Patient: sex M, age 69
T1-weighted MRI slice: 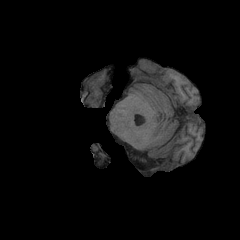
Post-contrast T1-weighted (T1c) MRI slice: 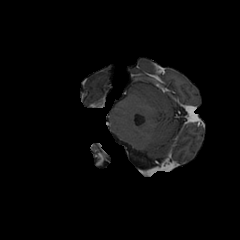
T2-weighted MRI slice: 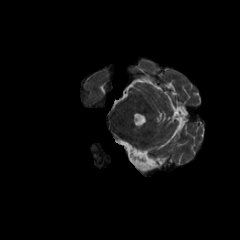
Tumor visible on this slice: no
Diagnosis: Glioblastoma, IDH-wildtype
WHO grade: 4